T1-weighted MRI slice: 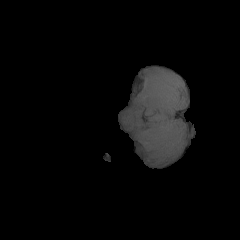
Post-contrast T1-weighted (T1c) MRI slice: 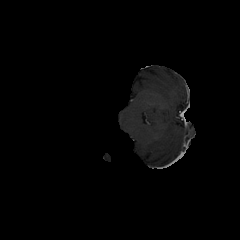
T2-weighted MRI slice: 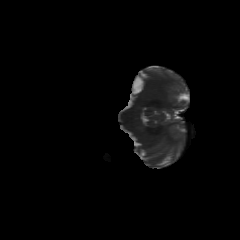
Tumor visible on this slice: no